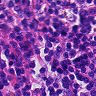
Metastatic tissue present: no